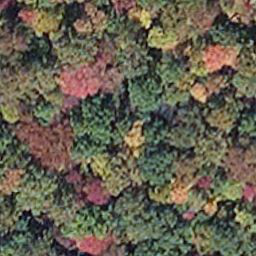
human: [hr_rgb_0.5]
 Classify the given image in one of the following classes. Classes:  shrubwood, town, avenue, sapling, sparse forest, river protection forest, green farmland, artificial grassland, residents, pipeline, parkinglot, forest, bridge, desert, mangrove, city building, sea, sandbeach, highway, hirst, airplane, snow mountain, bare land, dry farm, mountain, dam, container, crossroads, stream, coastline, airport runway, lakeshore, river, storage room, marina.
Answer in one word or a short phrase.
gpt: mangrove